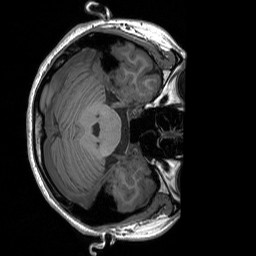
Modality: T1w
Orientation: axial
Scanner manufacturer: siemens
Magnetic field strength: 3 T
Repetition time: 1.76 s
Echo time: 0.0022 s